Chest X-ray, PA view. Patient: 60 years old, sex M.
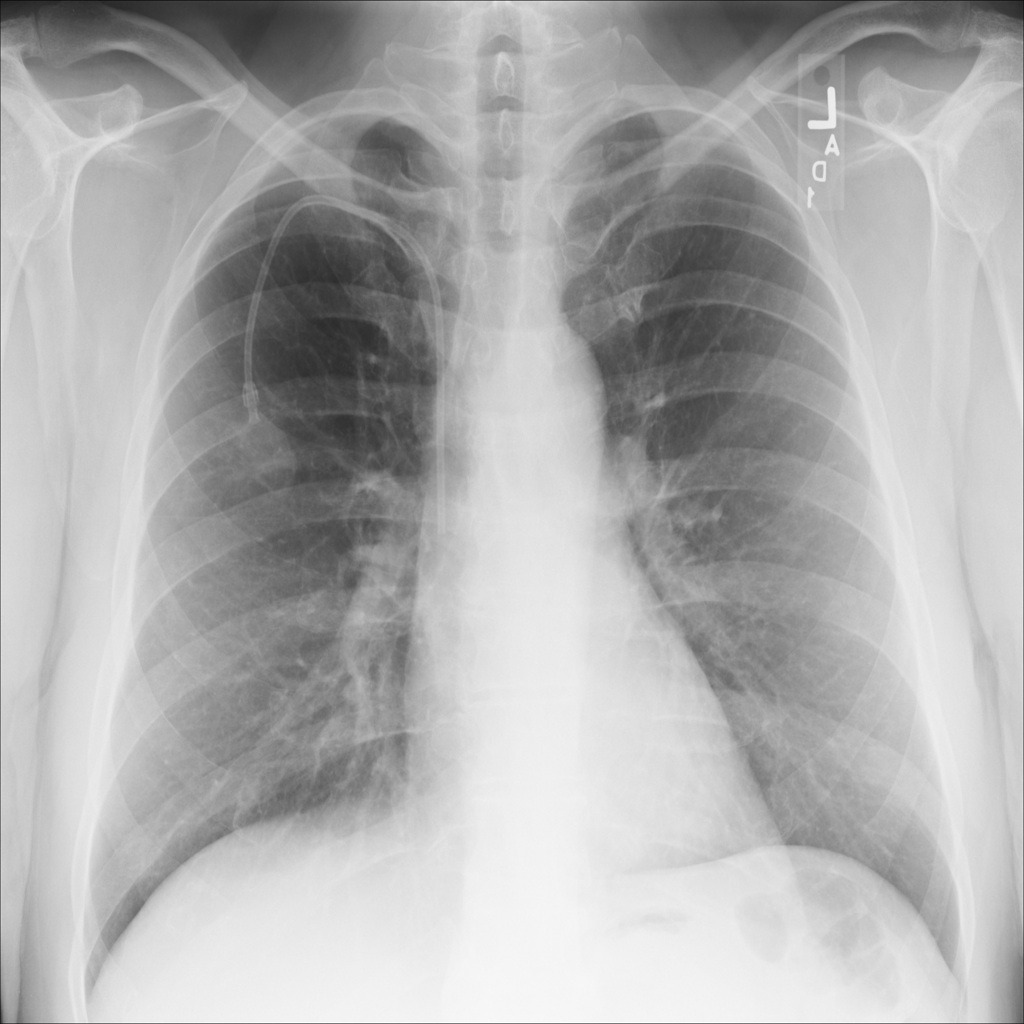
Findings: No Finding